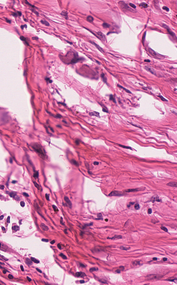
Tumor epithelial tissue: no
Tumor-associated stroma tissue: yes
Normal tissue: no